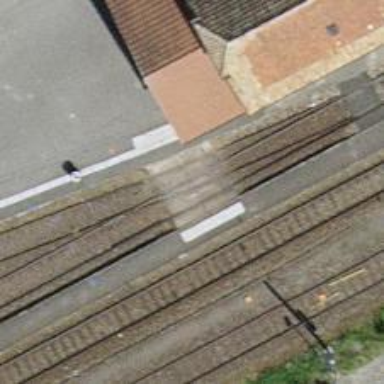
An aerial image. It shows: Rail siding with electrified tracks using contact line.